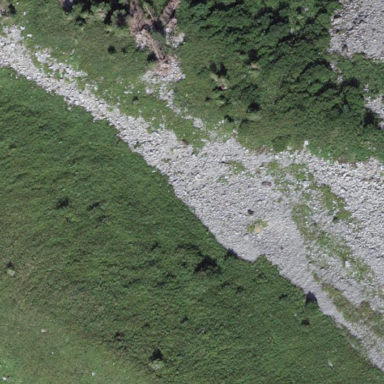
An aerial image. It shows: Scree landscape.